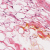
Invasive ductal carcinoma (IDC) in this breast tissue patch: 0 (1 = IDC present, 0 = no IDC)